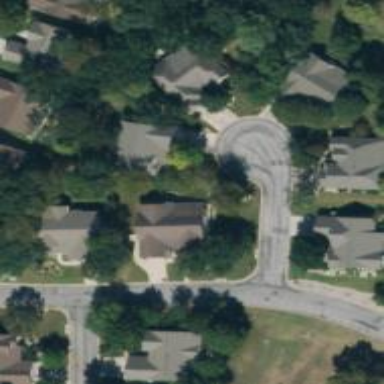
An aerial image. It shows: Turning circle on the road.